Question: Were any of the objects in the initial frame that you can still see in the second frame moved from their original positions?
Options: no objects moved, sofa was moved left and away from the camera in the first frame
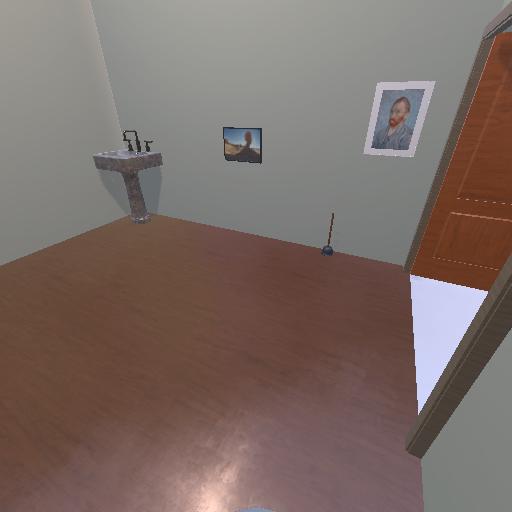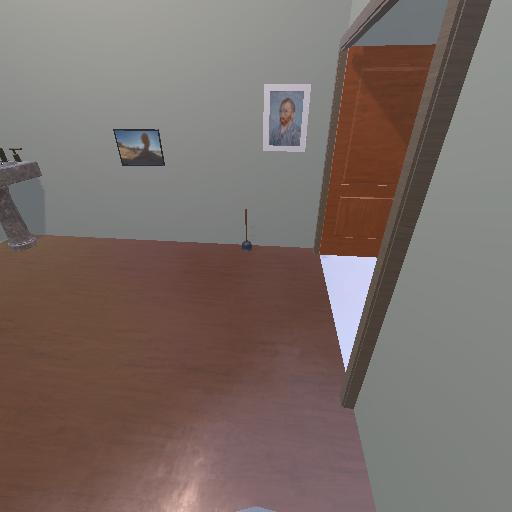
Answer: no objects moved